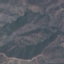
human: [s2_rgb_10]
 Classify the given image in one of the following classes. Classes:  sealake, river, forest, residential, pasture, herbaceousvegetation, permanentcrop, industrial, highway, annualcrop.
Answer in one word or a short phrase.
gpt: HerbaceousVegetation